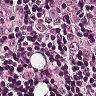
Metastatic tissue present: yes